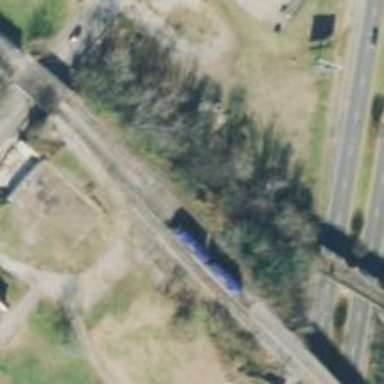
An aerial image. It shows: Abandoned railway.